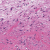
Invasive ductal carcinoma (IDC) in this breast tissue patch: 1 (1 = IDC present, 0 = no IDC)